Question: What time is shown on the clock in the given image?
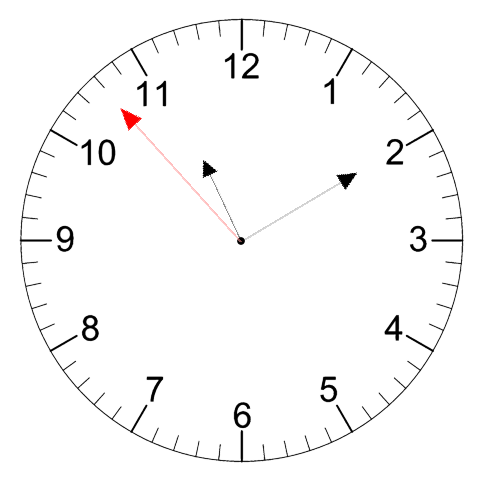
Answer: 11:09:53